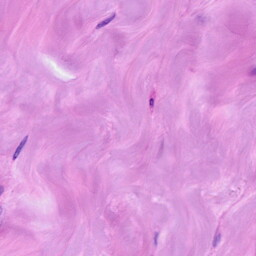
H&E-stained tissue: Breast